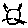
Label: cat